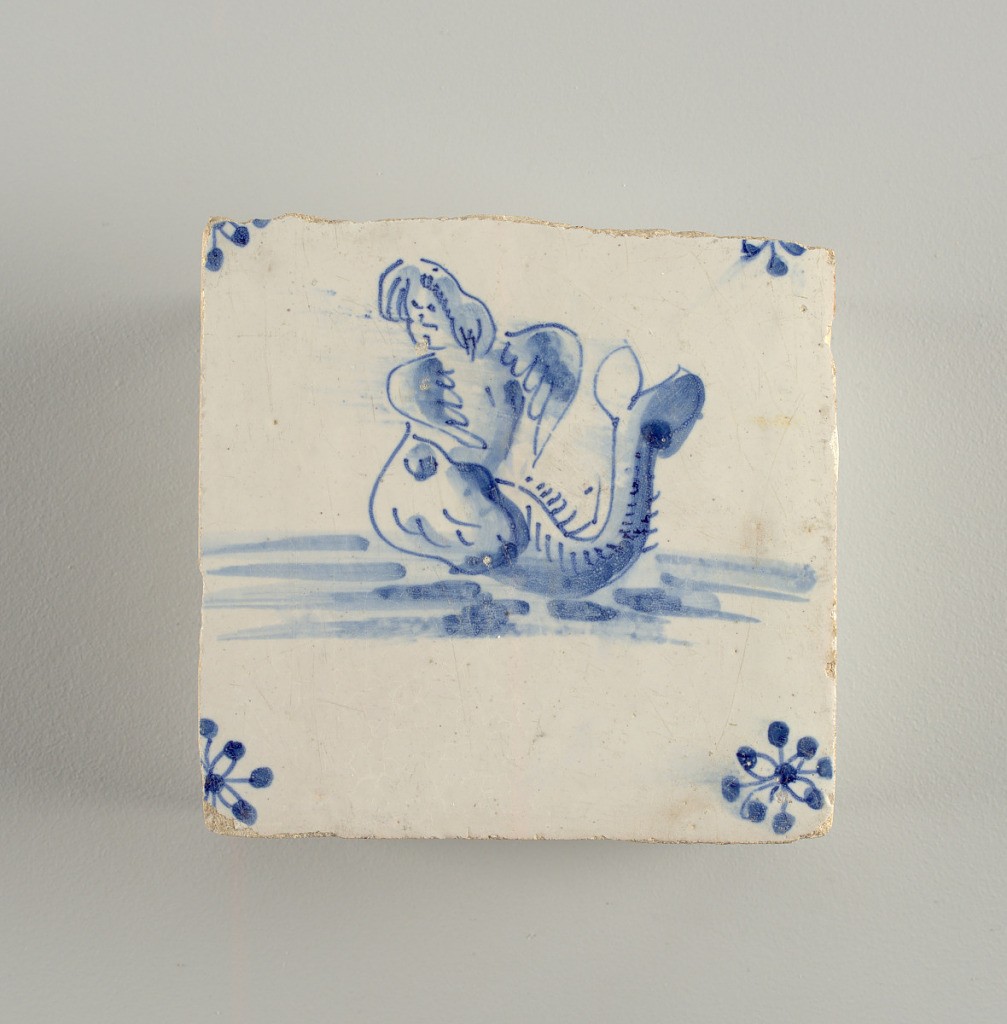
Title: Tile
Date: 1701–25
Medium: Tin-enamelled earthenware
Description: Bluish-white fields. In center,nereid. In corners, rosette.